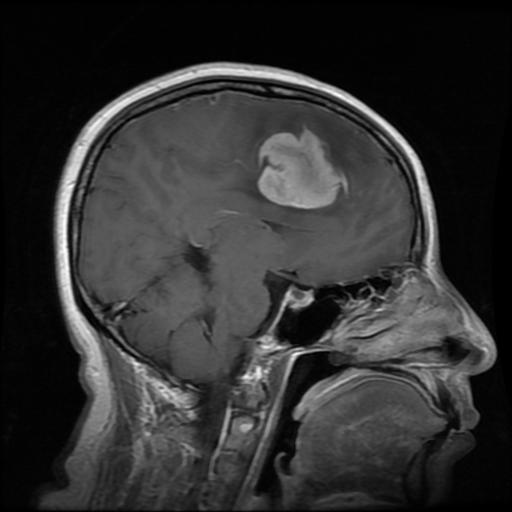
Label: meningioma